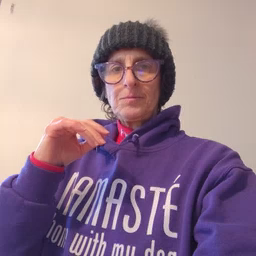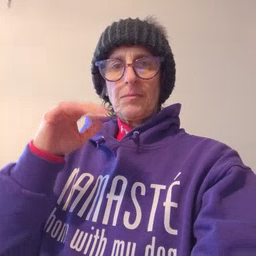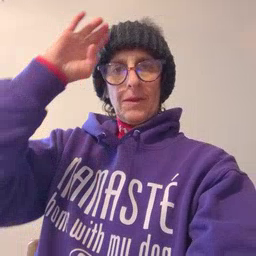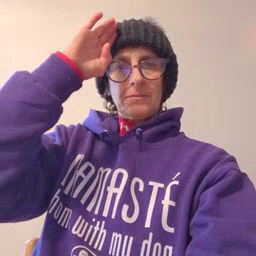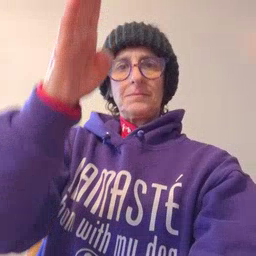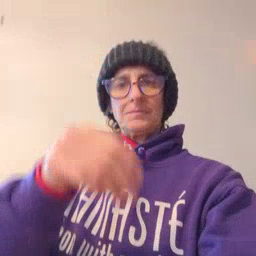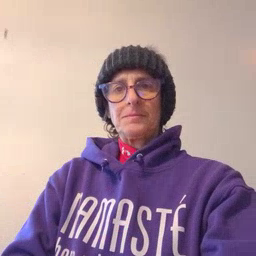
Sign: hello